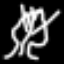
Label: leaf